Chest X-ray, PA view. Patient: 62 years old, sex F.
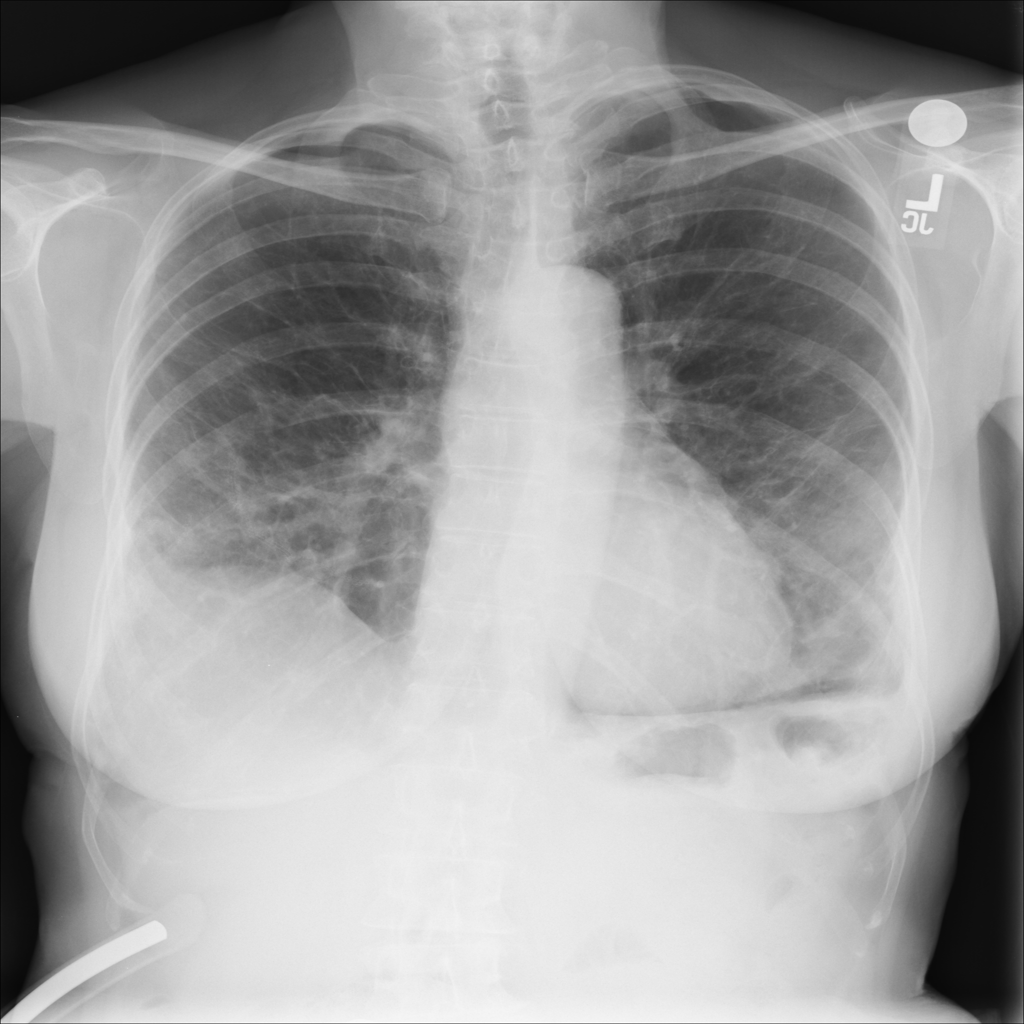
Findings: No Finding